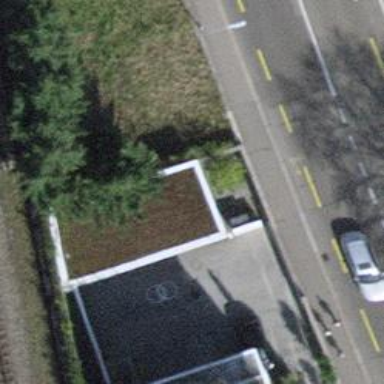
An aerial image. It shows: View of roof of building.